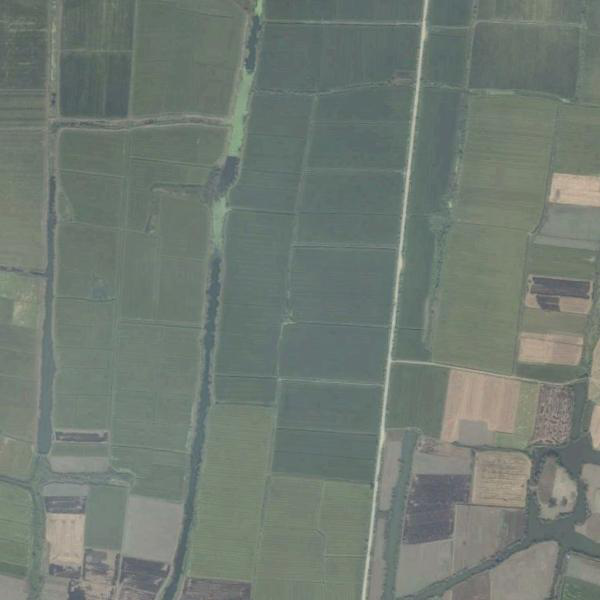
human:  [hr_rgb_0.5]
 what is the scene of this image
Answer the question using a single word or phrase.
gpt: farmland